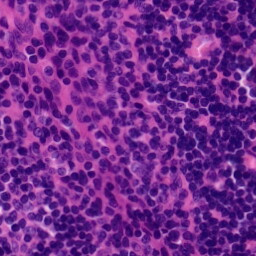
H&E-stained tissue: Tonsil